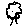
Label: tree